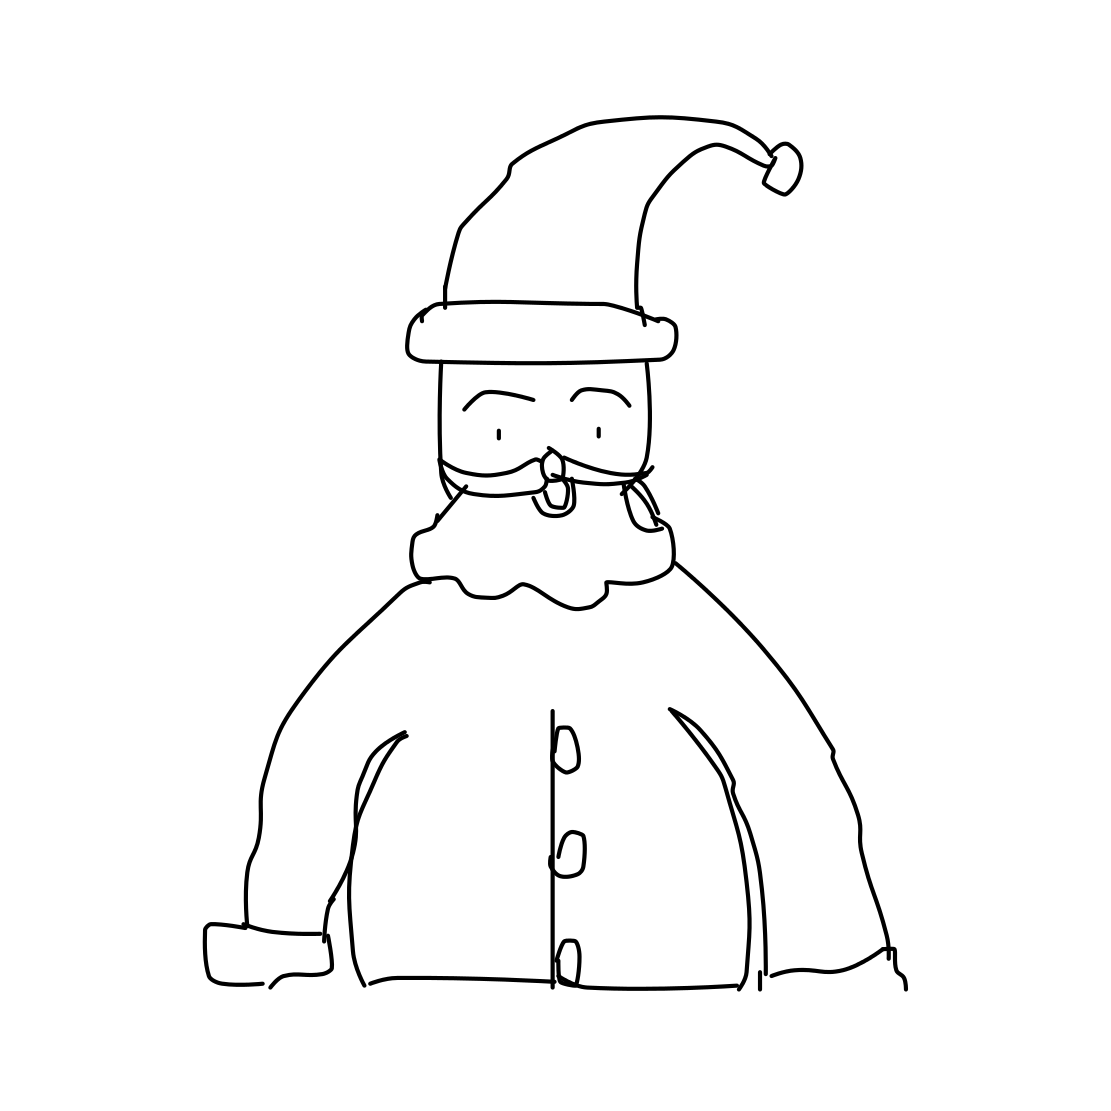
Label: santa claus